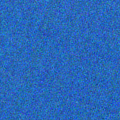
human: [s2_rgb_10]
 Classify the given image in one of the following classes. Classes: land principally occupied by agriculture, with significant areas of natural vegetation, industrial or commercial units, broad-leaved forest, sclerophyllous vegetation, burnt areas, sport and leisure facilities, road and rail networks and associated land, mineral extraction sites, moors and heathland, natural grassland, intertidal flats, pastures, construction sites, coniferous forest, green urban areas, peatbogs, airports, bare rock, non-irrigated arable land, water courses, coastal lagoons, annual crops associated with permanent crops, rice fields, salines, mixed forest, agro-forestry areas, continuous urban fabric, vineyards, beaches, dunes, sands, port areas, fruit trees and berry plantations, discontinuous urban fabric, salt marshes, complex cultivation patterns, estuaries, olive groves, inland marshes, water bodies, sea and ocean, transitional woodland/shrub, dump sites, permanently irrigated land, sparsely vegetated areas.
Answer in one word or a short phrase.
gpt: sea and ocean